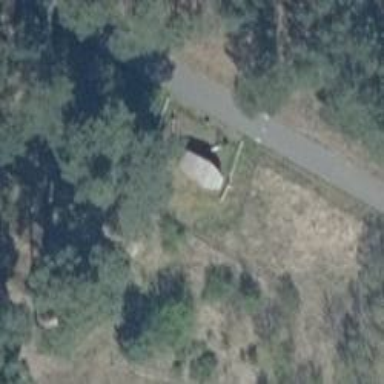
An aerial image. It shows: Shelter.